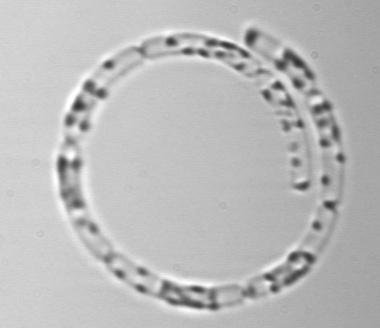
Label: Guinardia_striata